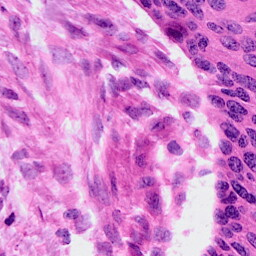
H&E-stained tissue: Cervix